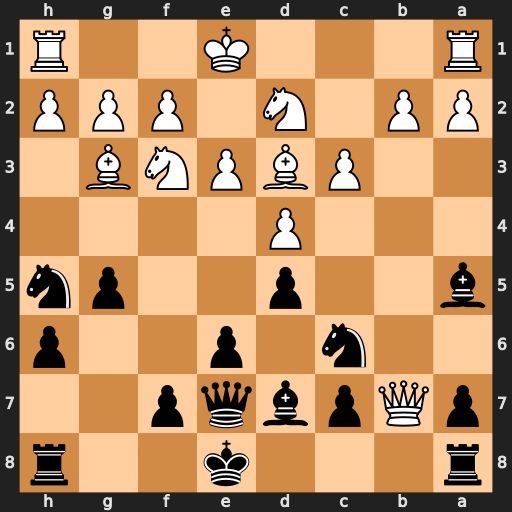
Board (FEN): r3k2r/pQpbqp2/2n1p2p/b2p2pn/3P4/2PBPNB1/PP1N1PPP/R3K2R
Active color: b
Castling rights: KQkq
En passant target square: -
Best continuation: Rb8 Qxb8+ Nxb8